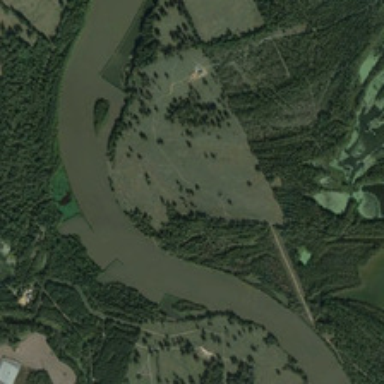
Many green trees are in two sides of a curved river .